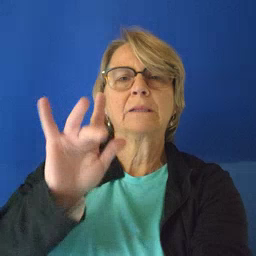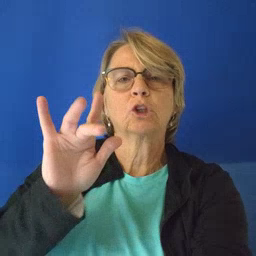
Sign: touch